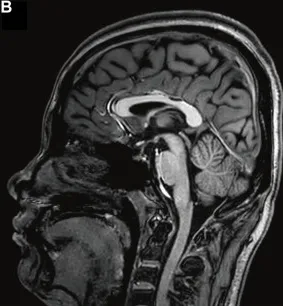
Brain MRI of the described case. Sagittal T1 brain MRI images of this patient, at an age of 22 years. Image A shows a compressed left hippocampus. Image B shows no cerebellar atrophy. MRI, magnetic resonance imaging; FLAIR, fluid-attenuated inversion recovery.
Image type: radiology (mri)